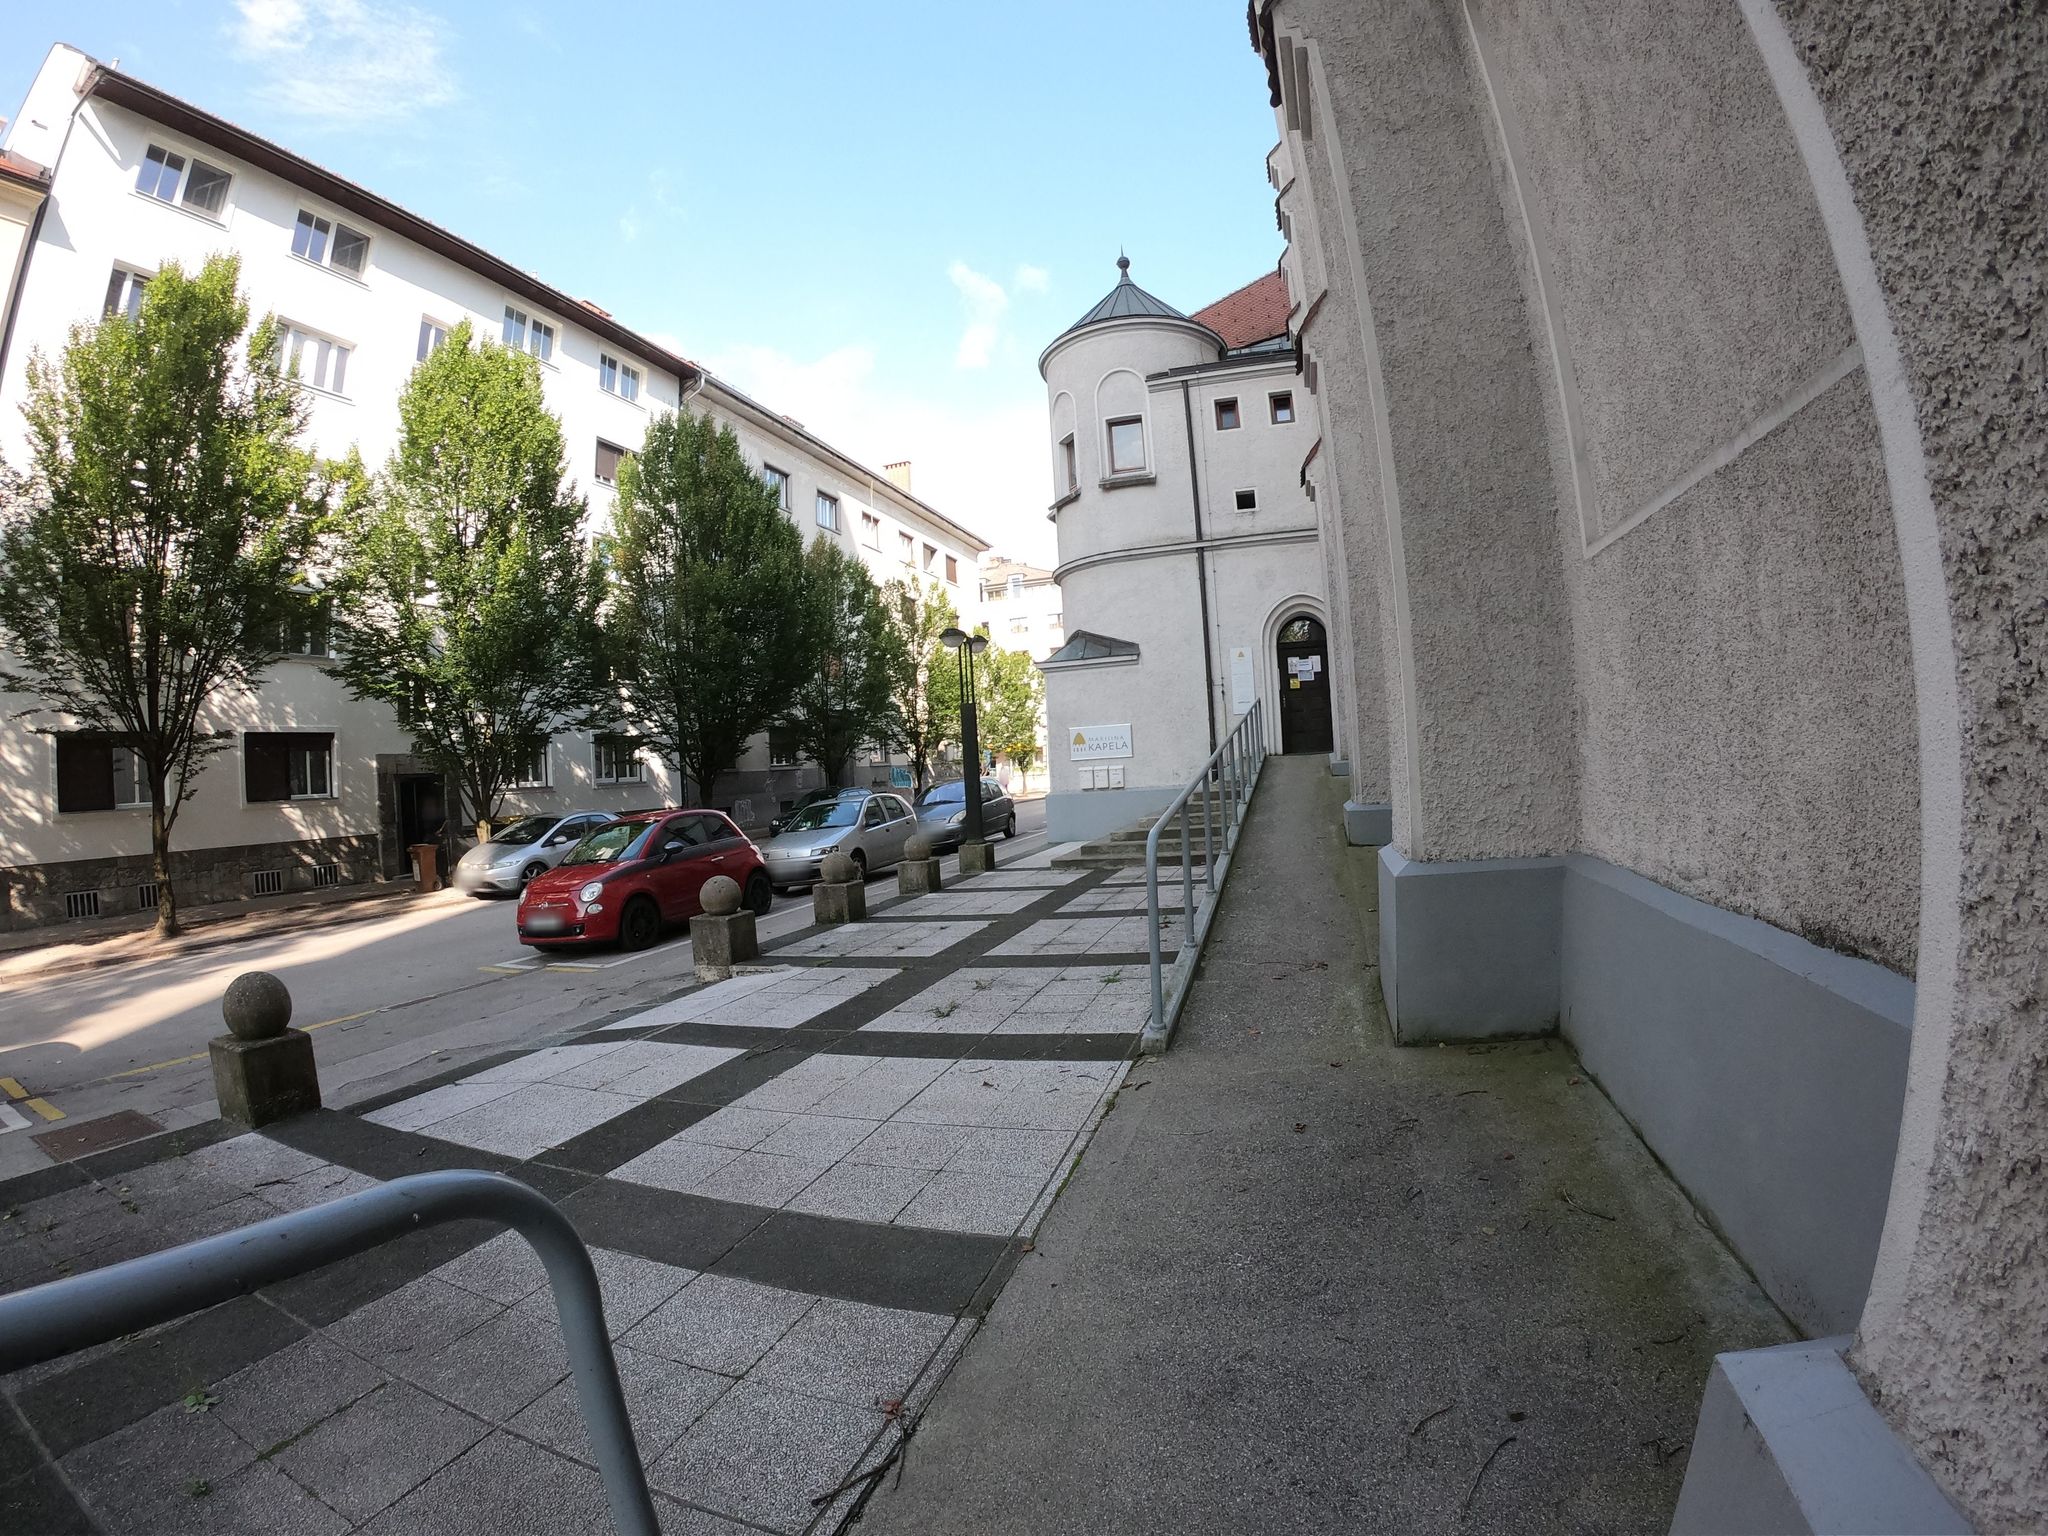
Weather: clear
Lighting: day
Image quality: good
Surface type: walking surface
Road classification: steps
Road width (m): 1.5
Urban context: urban centre
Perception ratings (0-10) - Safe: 7.32, Lively: 9.63, Beautiful: 6.24, Boring: 5.23, Depressing: 3.23, Wealthy: 7.45